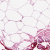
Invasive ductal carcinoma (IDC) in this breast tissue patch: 0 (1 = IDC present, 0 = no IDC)